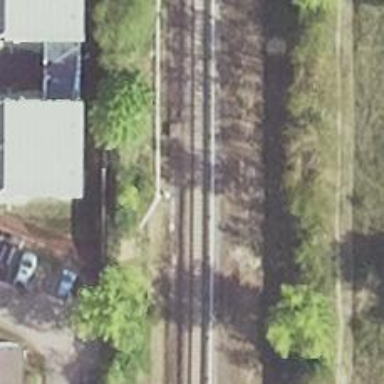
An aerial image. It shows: Light signal at railway crossing.